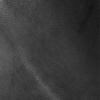
Label: not_dusty